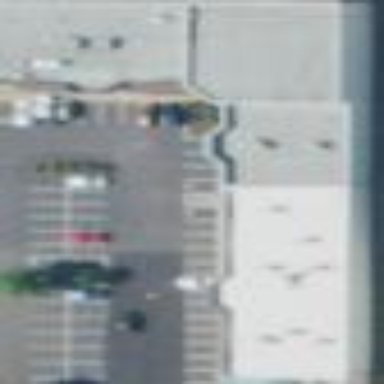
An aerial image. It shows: Retail building.